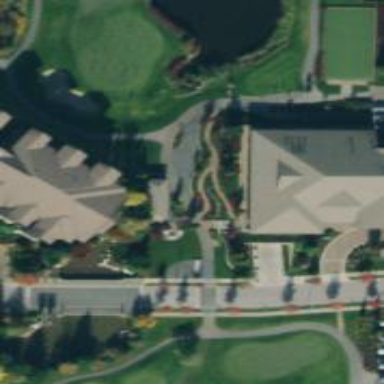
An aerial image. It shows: Path used for both walking and golf.